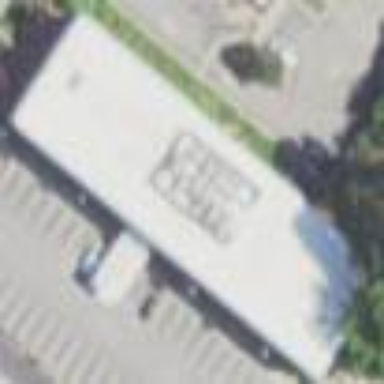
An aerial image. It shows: Commercial building.